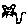
Label: cat